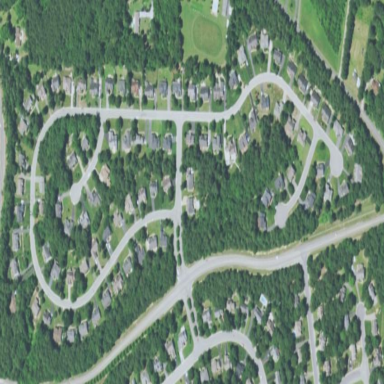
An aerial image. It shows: Residential area composed of single-family homes.